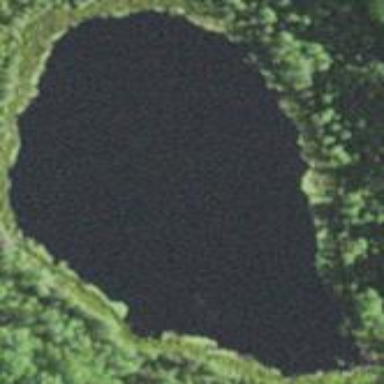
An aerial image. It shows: Serene pond surrounded by nature.